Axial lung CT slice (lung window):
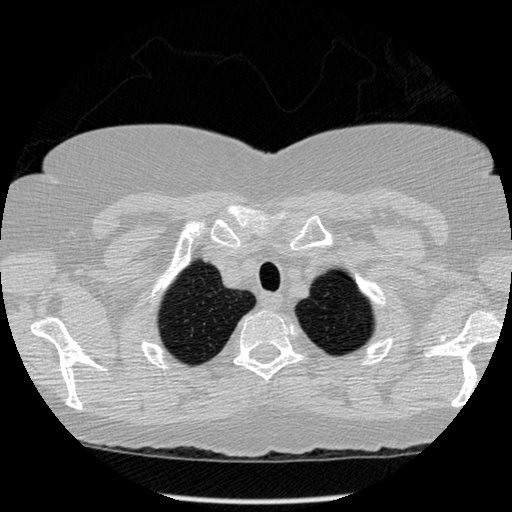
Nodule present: no